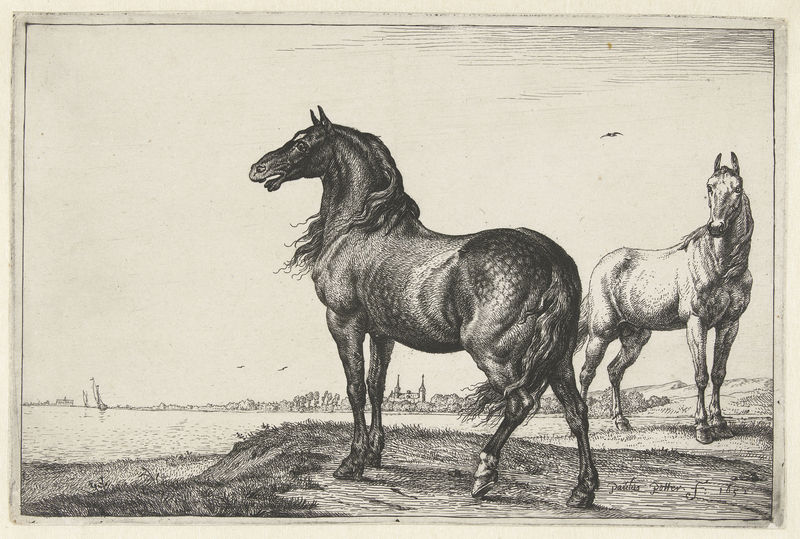
Titel: Hinnikend paard
Künstler: Paulus Potter
Standort: Amsterdam
Institution: Rijksmuseum
Schlagwörter: himmel, meer, vogel, wasser, weiß, fluss, landschaft, see, stadt, ufer, schwarz, zeichnung, gras, wiese, kirche, boote, pferd, pferde, fell, hufe, rappe, schwanz, schweif, holzschnitt, segel, segelboot, siebdruck, segelboote, ortschaft, druck, stich, schimmel, stute, hengst, wallach, 2 pferde